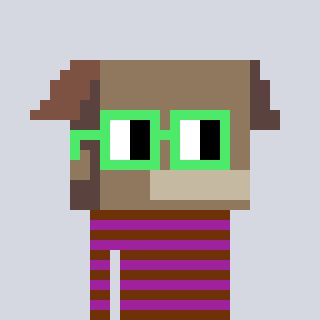
a pixel art character with square light green glasses, a box-shaped head and a magenta-colored body on a cool background